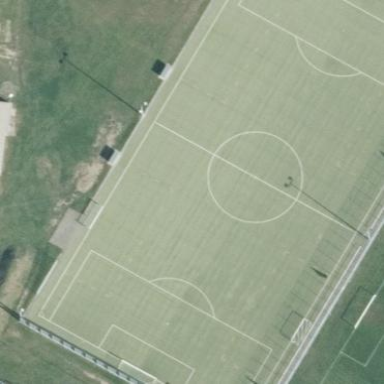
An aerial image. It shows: Soccer pitch for outdoor sports and leisure activities.